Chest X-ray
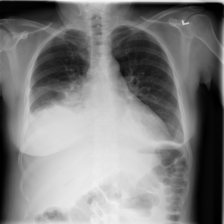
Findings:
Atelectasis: positive
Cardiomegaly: negative
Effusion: positive
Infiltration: negative
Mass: negative
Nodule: negative
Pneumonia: negative
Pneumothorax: negative
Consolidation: negative
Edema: negative
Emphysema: negative
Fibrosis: negative
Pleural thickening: negative
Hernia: negative